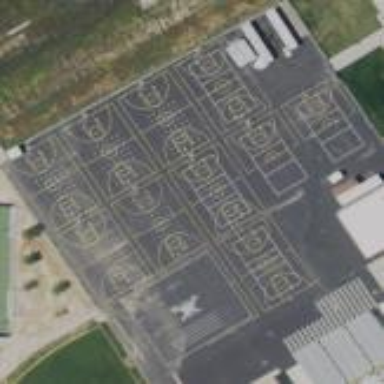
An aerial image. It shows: Basketball court in the leisure land pitch.